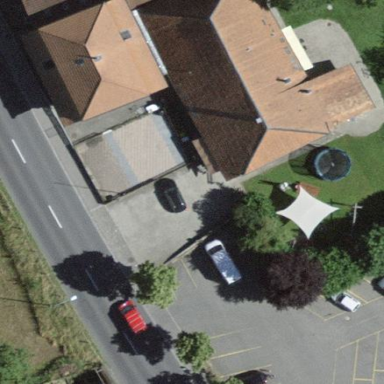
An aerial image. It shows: Residential building.